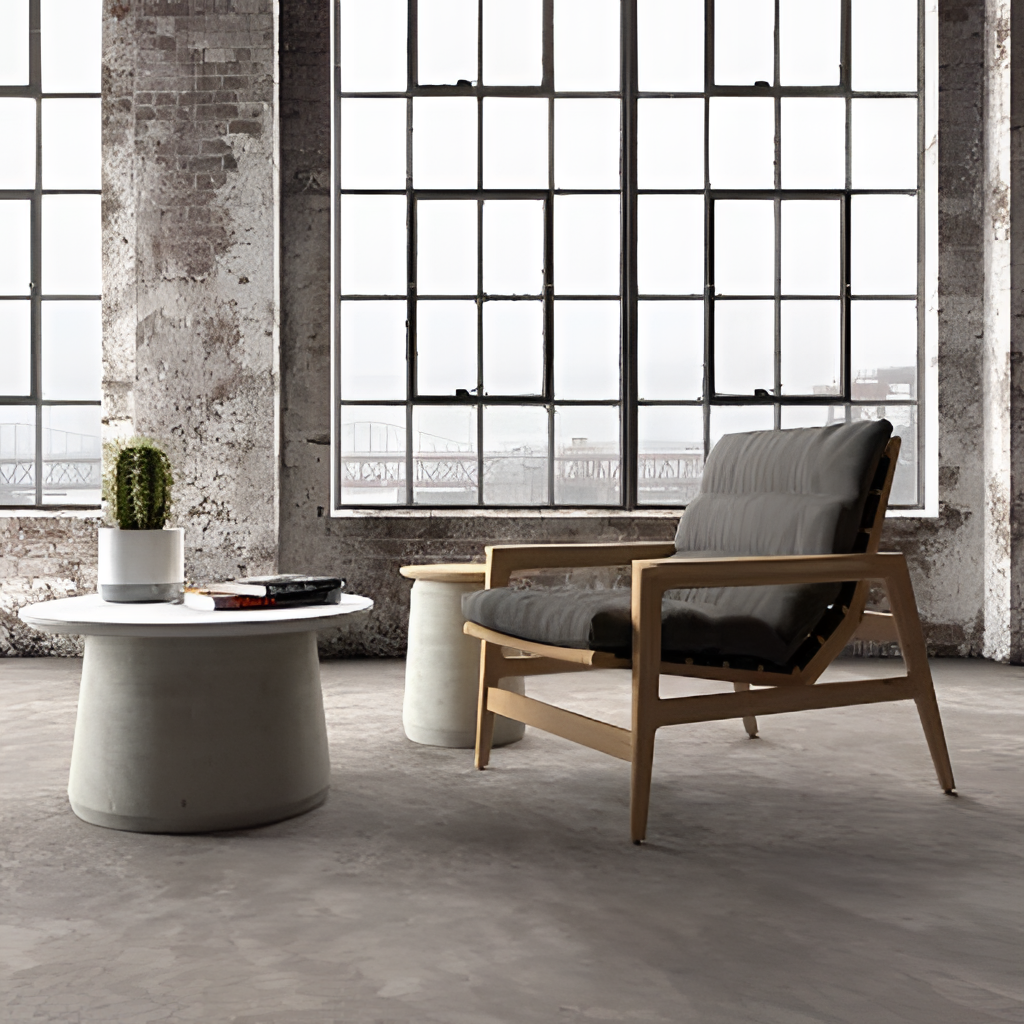
gray fabric chair, living room, industrial, gray concrete flooring, with smooth pattern, brick wallpaper, with exposed pattern